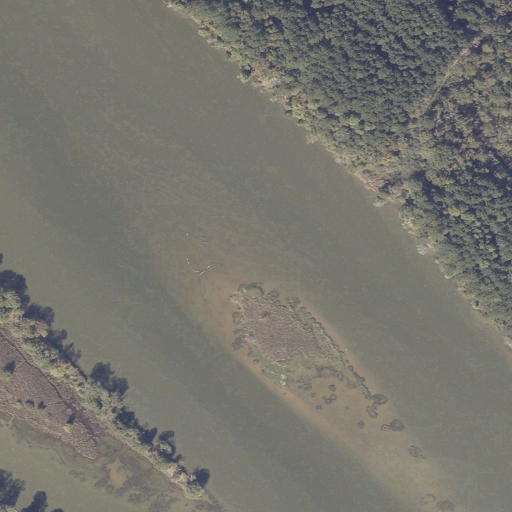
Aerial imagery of island in Alabama named Keeling Island containing open water, evergreen forest, woody wetlands, mixed forest, deciduous forest, and herbaceous wetlands